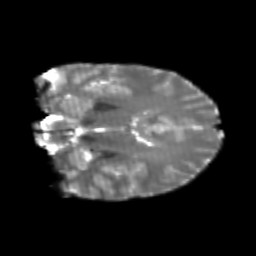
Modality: T2w
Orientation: coronal
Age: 25
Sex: female
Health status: healthy
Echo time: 0.074 s